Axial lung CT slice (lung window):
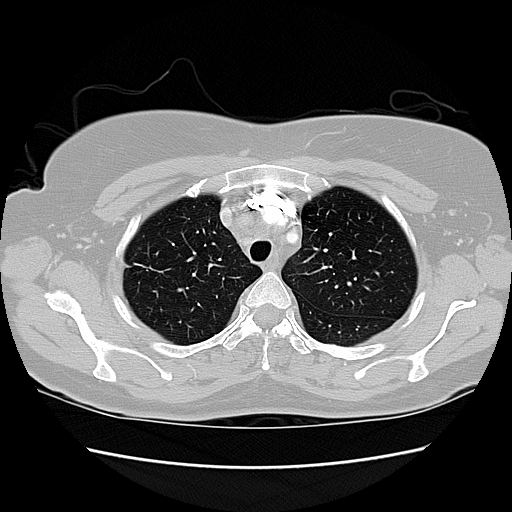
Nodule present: no